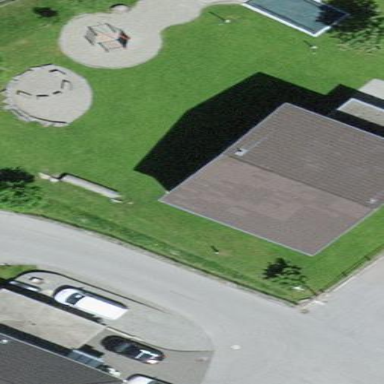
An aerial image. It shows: School building.